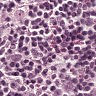
Metastatic tissue present: yes